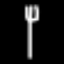
Label: fork